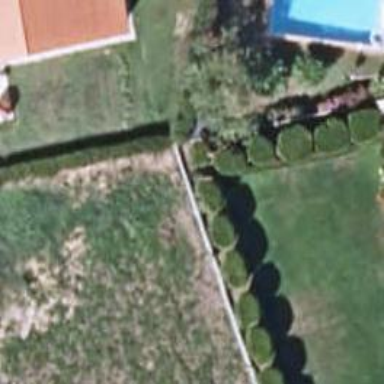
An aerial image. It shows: Fence is in the image.